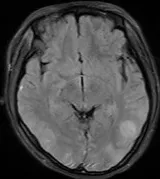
MRI of the patient's brain, multiple lesions in the bilateral frontoparieto-occipitotemporal lobe, and . Fluidattenuated Inversion Recovery (FLAIR).
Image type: radiology (mri)